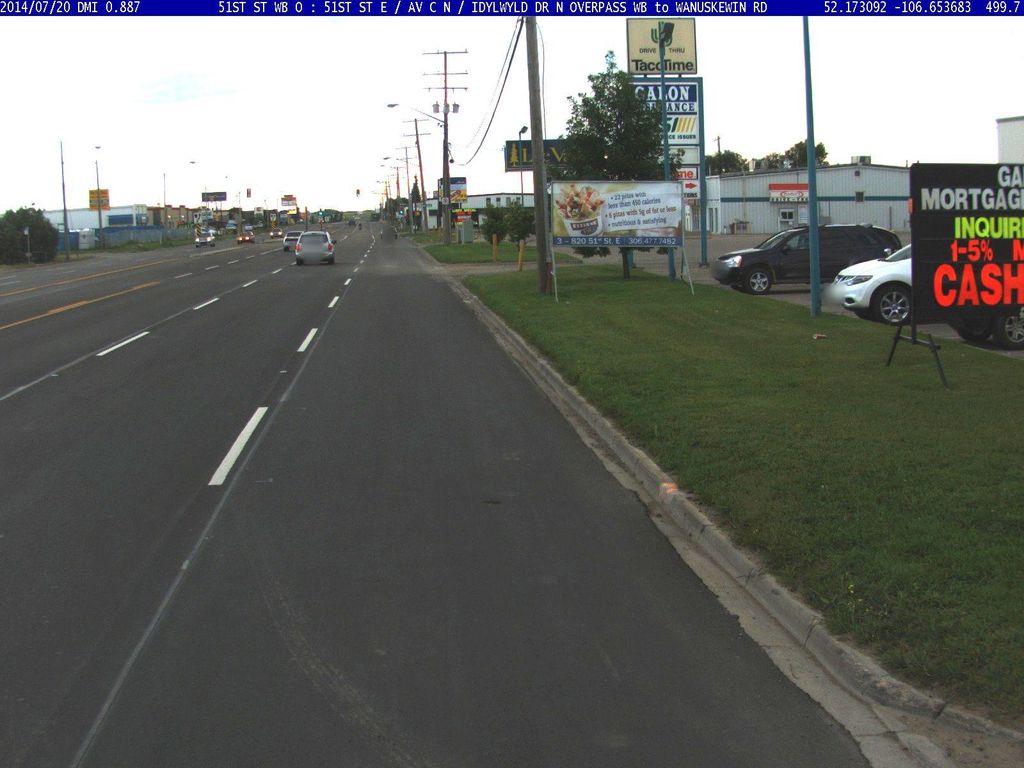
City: saskatoon